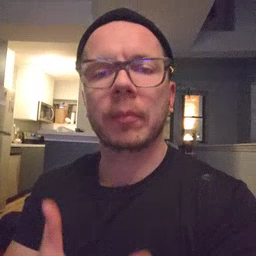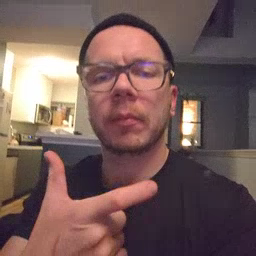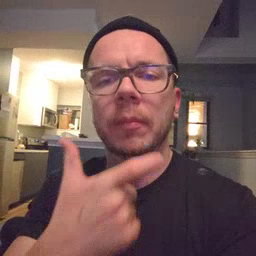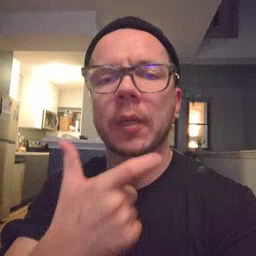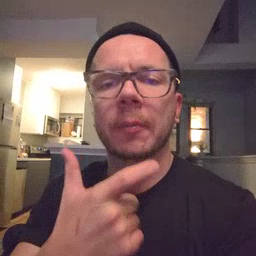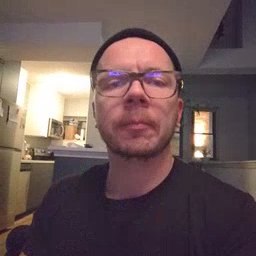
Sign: pizza